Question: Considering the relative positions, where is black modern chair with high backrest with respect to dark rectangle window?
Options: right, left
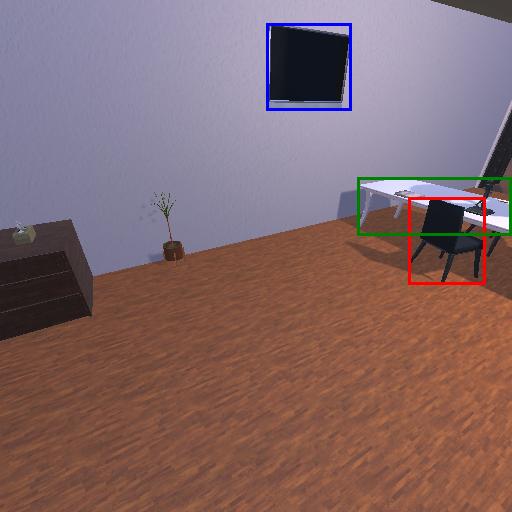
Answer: right